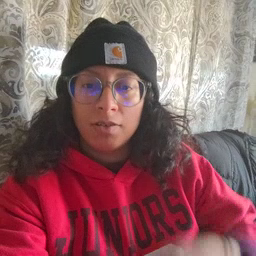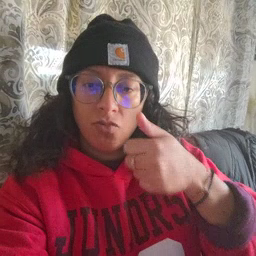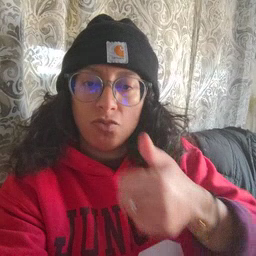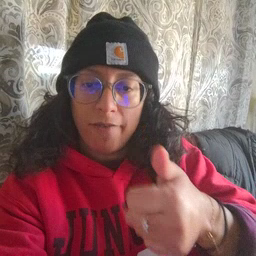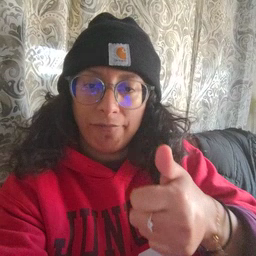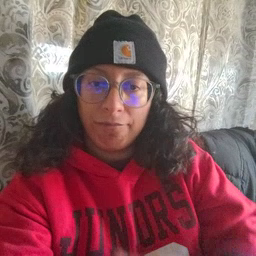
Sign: yourself